Question: Getting out of native memory exception and was wondering if excessive garbage collection can lead to this? Also any advice on GC policy or tuning would be helpful. I'm not sure if what I have warrants a change yet.
<URL>
Specs:
- - - - - -
1. I assumed memory leak however the garbage collection looks ok as it reclaims memory
2. Native memory exception makes me think that memory outside of the VM is being exhausted, however i am not sure how.
1.1 - 4 hour period of heap utilization . Each little green garbage can represents a major garbage collection point.
1.2 GC time spend in the above graph.
1.3 What the heap utilization looked like during a out of memory exception.

> EJB threw an unexpected (non-declared) ejb Exception data:
java.lang.OutOfMemoryError: native memory exhausted
at garbagecollection.mycode.test at com.ibm.ws.webcontainer.servlet.ServletWrapper.service(ServletWrapper.java:1658)
at
com.ibm.ws.webcontainer.servlet.ServletWrapper.service(ServletWrapper.java:1598)
at
com.ibm.ws.webcontainer.filter.WebAppFilterChain.doFilter(WebAppFilterChain.java:149)
at
com.ibm.ws.webcontainer.filter.FilterInstanceWrapper.doFilter(FilterInstanceWrapper.java:190)
at
com.ibm.ws.webcontainer.filter.WebAppFilterChain.doFilter(WebAppFilterChain.java:125)
at
com.ibm.ws.webcontainer.filter.FilterInstanceWrapper.doFilter(FilterInstanceWrapper.java:190)
at
com.ibm.ws.webcontainer.filter.WebAppFilterChain.doFilter(WebAppFilterChain.java:125)
at
com.ibm.ws.webcontainer.filter.FilterInstanceWrapper.doFilter(FilterInstanceWrapper.java:190)
at
com.ibm.ws.webcontainer.filter.WebAppFilterChain.doFilter(WebAppFilterChain.java:125)
at
com.ibm.ws.webcontainer.filter.WebAppFilterChain._doFilter(WebAppFilterChain.java:80)
at
com.ibm.ws.webcontainer.filter.WebAppFilterManager.doFilter(WebAppFilterManager.java:908)
at
com.ibm.ws.webcontainer.servlet.ServletWrapper.handleRequest(ServletWrapper.java:935)
at
com.ibm.ws.webcontainer.servlet.ServletWrapper.handleRequest(ServletWrapper.java:503)
at
com.ibm.ws.webcontainer.servlet.ServletWrapperImpl.handleRequest(ServletWrapperImpl.java:181)
at
com.ibm.ws.webcontainer.servlet.CacheServletWrapper.handleRequest(CacheServletWrapper.java:91)
at
com.ibm.ws.webcontainer.WebContainer.handleRequest(WebContainer.java:875)
at
com.ibm.ws.webcontainer.WSWebContainer.handleRequest(WSWebContainer.java:1592)
at
com.ibm.ws.webcontainer.channel.WCChannelLink.ready(WCChannelLink.java:186)
at
com.ibm.ws.http.channel.inbound.impl.HttpInboundLink.handleDiscrimination(HttpInboundLink.java:453)
at
com.ibm.ws.http.channel.inbound.impl.HttpInboundLink.handleNewRequest(HttpInboundLink.java:515)
at
com.ibm.ws.http.channel.inbound.impl.HttpInboundLink.processRequest(HttpInboundLink.java:306)
at
com.ibm.ws.http.channel.inbound.impl.HttpICLReadCallback.complete(HttpICLReadCallback.java:83)
at
com.ibm.ws.ssl.channel.impl.SSLReadServiceContext$SSLReadCompletedCallback.complete(SSLReadServiceContext.java:1784)
at
com.ibm.ws.tcp.channel.impl.AioReadCompletionListener.futureCompleted(AioReadCompletionListener.java:165)
at
com.ibm.io.async.AbstractAsyncFuture.invokeCallback(AbstractAsyncFuture.java:217)
at
com.ibm.io.async.AsyncChannelFuture.fireCompletionActions(AsyncChannelFuture.java:161)
at com.ibm.io.async.AsyncFuture.completed(AsyncFuture.java:138) at
com.ibm.io.async.ResultHandler.complete(ResultHandler.java:204) at
com.ibm.io.async.ResultHandler.runEventProcessingLoop(ResultHandler.java:775)
at com.ibm.io.async.ResultHandler$2.run(ResultHandler.java:905) at
com.ibm.ws.util.ThreadPool$Worker.run(ThreadPool.java:1646)
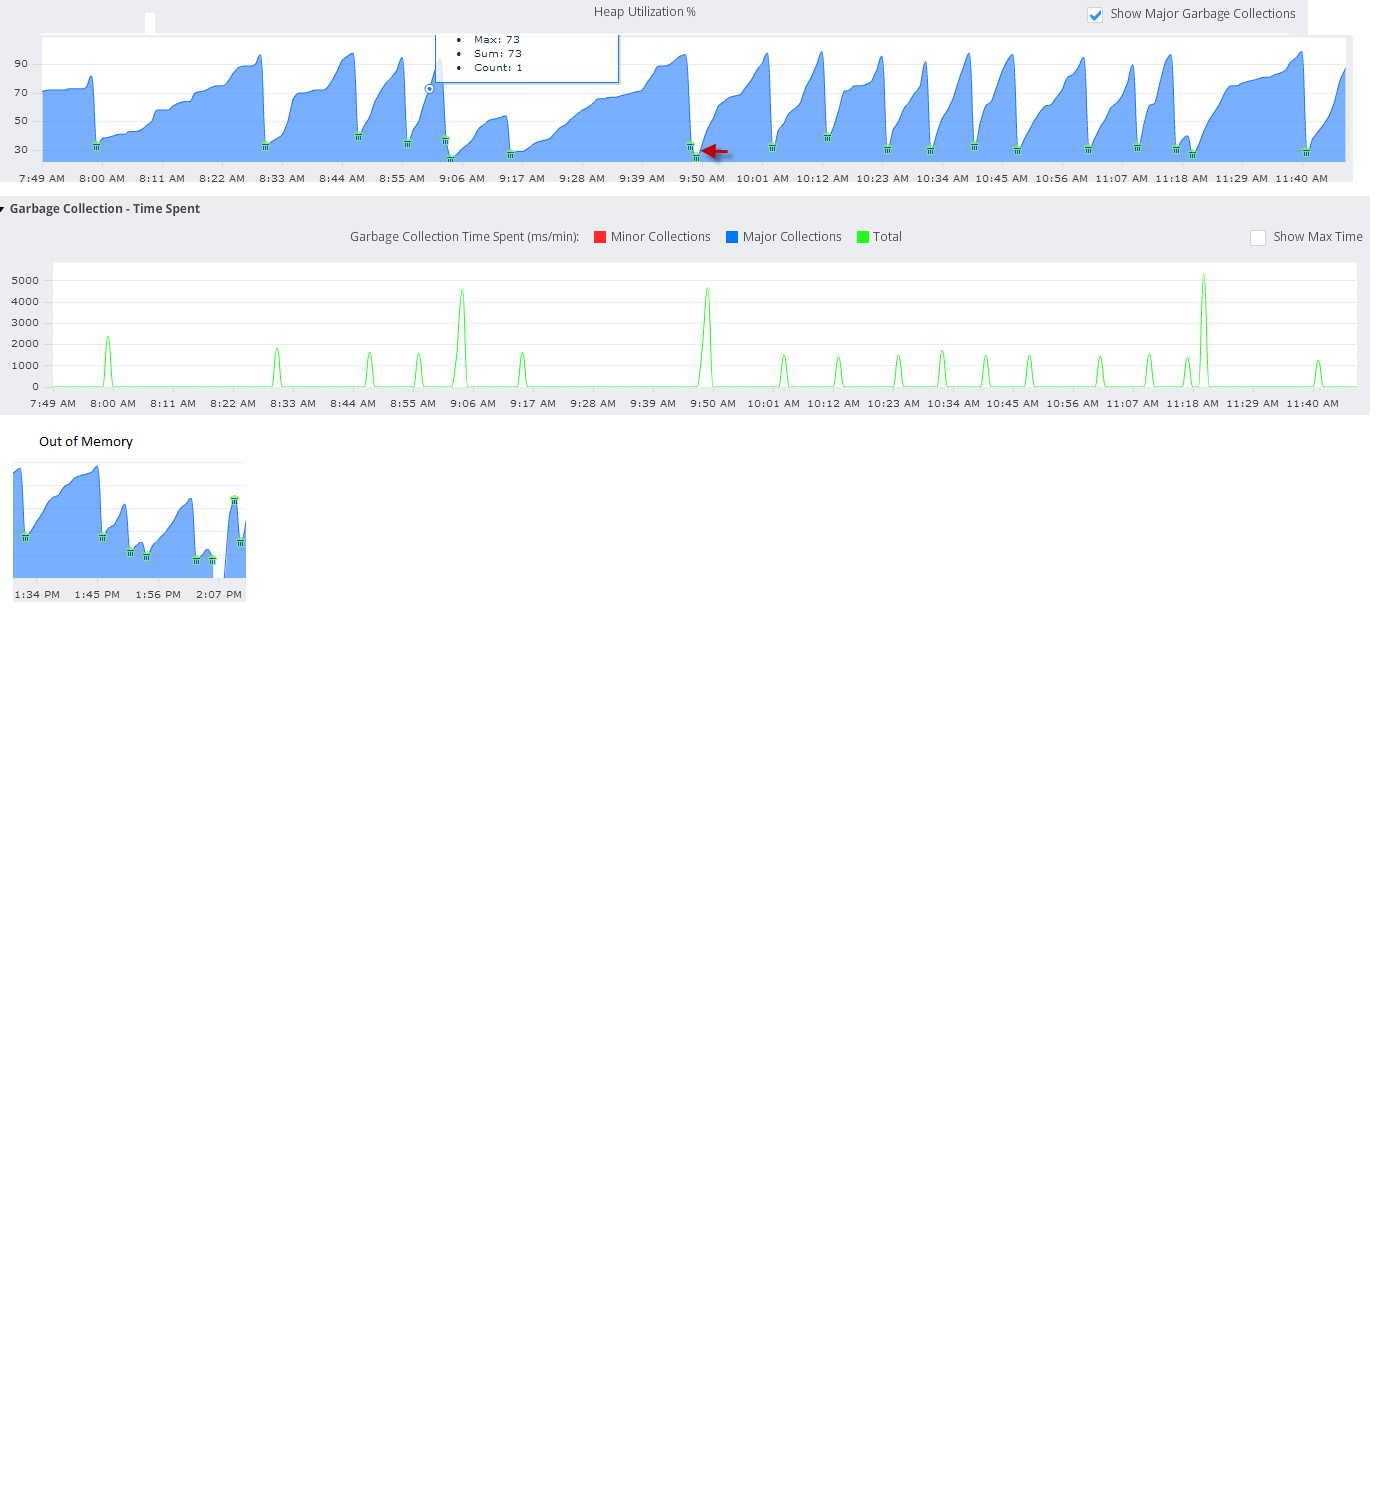
Answer: The error message you get indicate a problem with native memory, that is, memory the heap. The garbage collector is not responsible for off-the-heap memory, why you can not affect this error with garbage collector settings. Excessive garbage collecting should not lead to native memory issues (unless there is a bug in the GC, of course).
What is causing this particular error is hard to say without more information. I assume you have at least 12 GB of available RAM on the machine? Otherwise you are simply running a heap that is too big for the available memory.
Some examples of things in Java that can exhaust native memory:
- Leaks in native (JNI) code- Direct allocation of many 'ByteBuffer's
Or maybe there is no leak, this behavior is expected for your application, and you only need to allow larger processes or buy some more memory.
First step to troublehsoot would be to check the process size against possible process size limits. You could simply run into such a limit without there being an actual leak.
If that is not the problem, track the process size over time, especially in relation to available memory to see if you have a "leaky" behavior.
If you actually think you have a native memory leak, identify which libraries that use JNI you are using (e.g. JDBC drivers) and try to replace them with Java-only versions. Also, check for known memory leak bugs in such libraries and your JVM version and WebSphere version.
If that fails you will have to resort to native memory leak troubleshooting tools. That is another question.